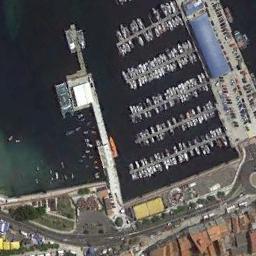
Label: harbor